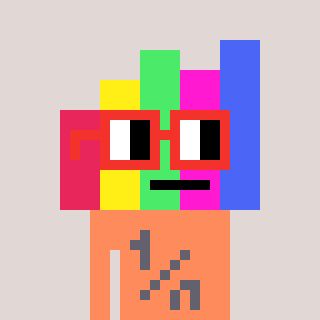
a pixel art character with square red glasses, a bar chart-shaped head and a peachy-colored body on a warm background